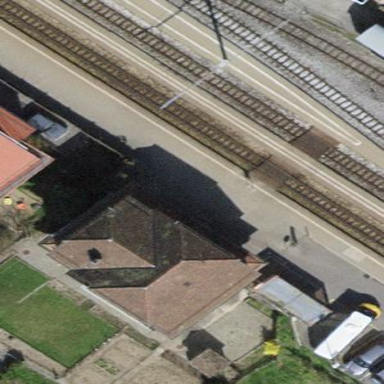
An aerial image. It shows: Train station building.